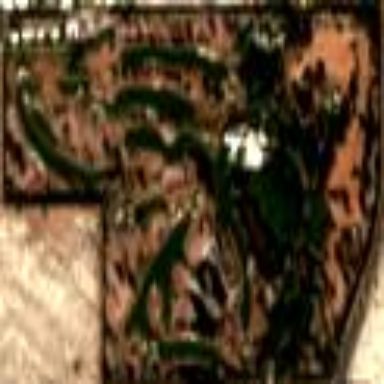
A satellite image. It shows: Golf course.